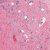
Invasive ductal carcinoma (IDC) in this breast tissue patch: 0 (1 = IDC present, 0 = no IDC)